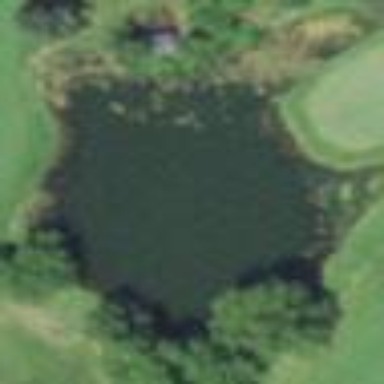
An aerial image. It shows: Serene pond surrounded by nature.